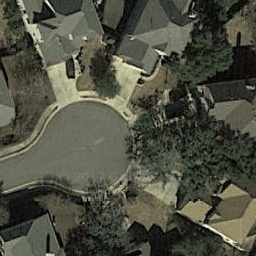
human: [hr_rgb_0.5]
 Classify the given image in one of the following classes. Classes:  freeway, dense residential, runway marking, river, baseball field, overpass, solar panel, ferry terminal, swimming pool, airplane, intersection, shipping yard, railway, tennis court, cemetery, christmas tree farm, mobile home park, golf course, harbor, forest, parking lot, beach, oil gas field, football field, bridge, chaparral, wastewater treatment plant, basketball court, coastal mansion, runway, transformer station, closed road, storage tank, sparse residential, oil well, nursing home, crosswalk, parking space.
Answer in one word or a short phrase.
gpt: closed road